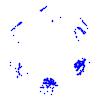
Particle: kaon